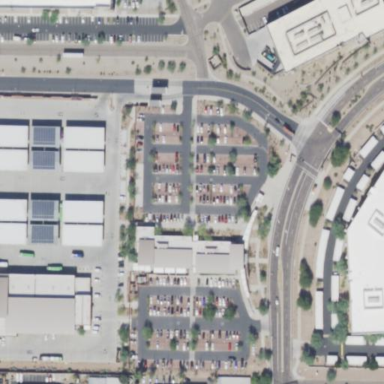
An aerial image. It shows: Parking area with asphalt surface.